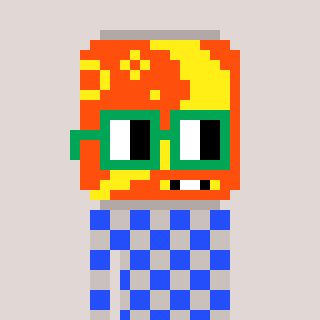
a pixel art character with square green glasses, a pop-shaped head and a foggrey-colored body on a warm background